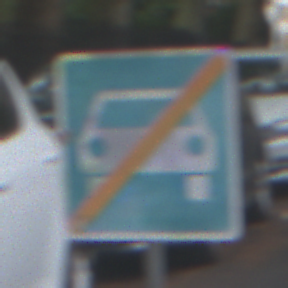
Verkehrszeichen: EndeKraftfahrstrasse
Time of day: MorningAfternoon
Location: Outdoor (Urban)
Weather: Overcast
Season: NotSpecified
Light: Natural